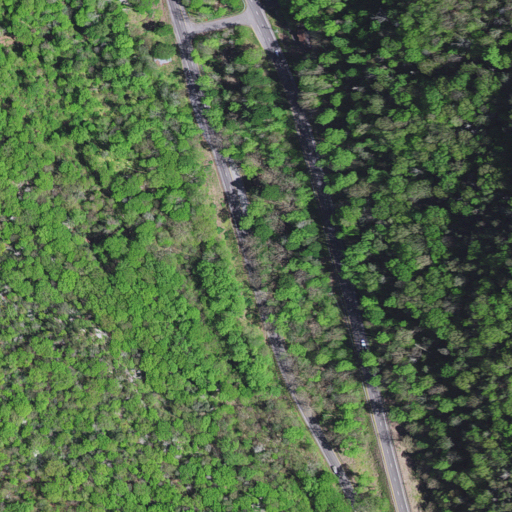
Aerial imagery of gap in Virginia named Moccasin Gap containing deciduous forest, open development, low intensity development, and pasture